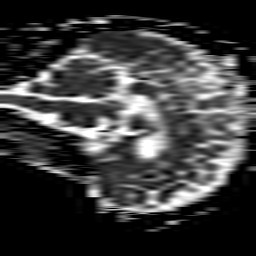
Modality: ADC
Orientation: sagittal
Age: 57
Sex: male
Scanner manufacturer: philips
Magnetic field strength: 1.5 T
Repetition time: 3.842 s
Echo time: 0.09719 s